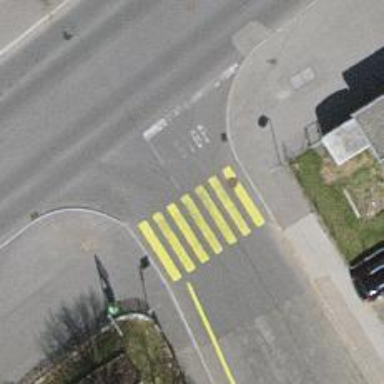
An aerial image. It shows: Marked road crossing with visible markings.